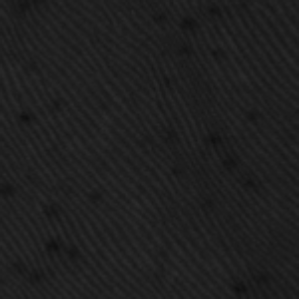
Label: frost